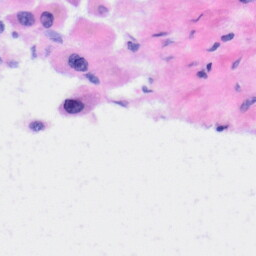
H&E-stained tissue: Liver